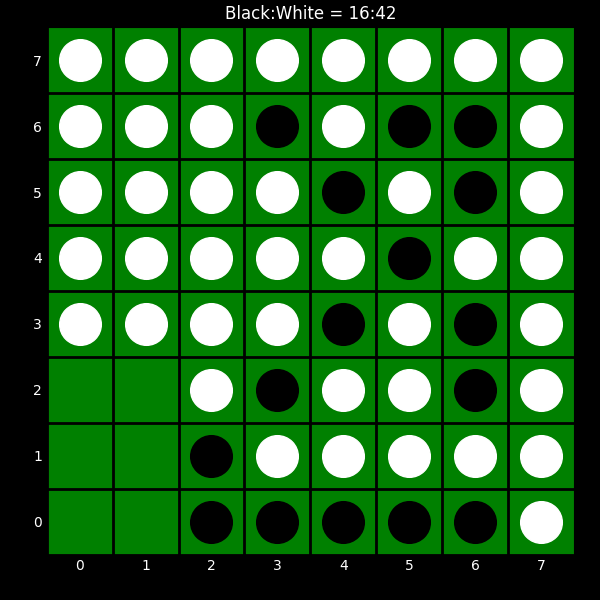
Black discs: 16
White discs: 42